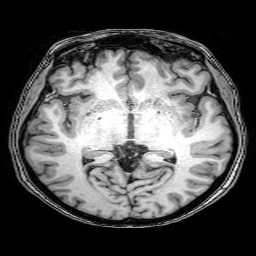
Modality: T1w
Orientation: coronal
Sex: female
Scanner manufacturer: philips
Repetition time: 0.008072 s
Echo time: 0.00369 s